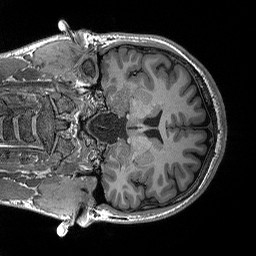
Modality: T1w
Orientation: coronal
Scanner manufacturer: siemens
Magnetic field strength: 3 T
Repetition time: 2.3 s
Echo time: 0.00298 s